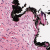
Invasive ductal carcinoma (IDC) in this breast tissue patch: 0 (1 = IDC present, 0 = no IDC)